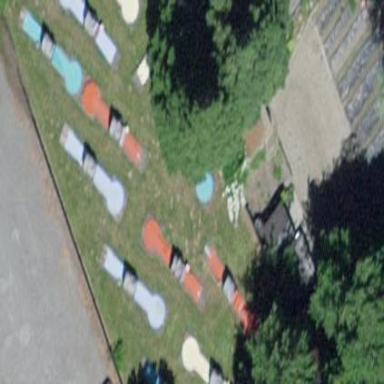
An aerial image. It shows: Miniature golf course.